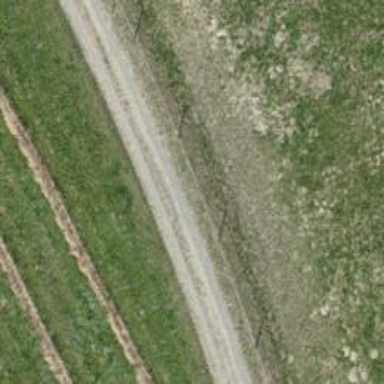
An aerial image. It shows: Track with grade 2 gravel surface.